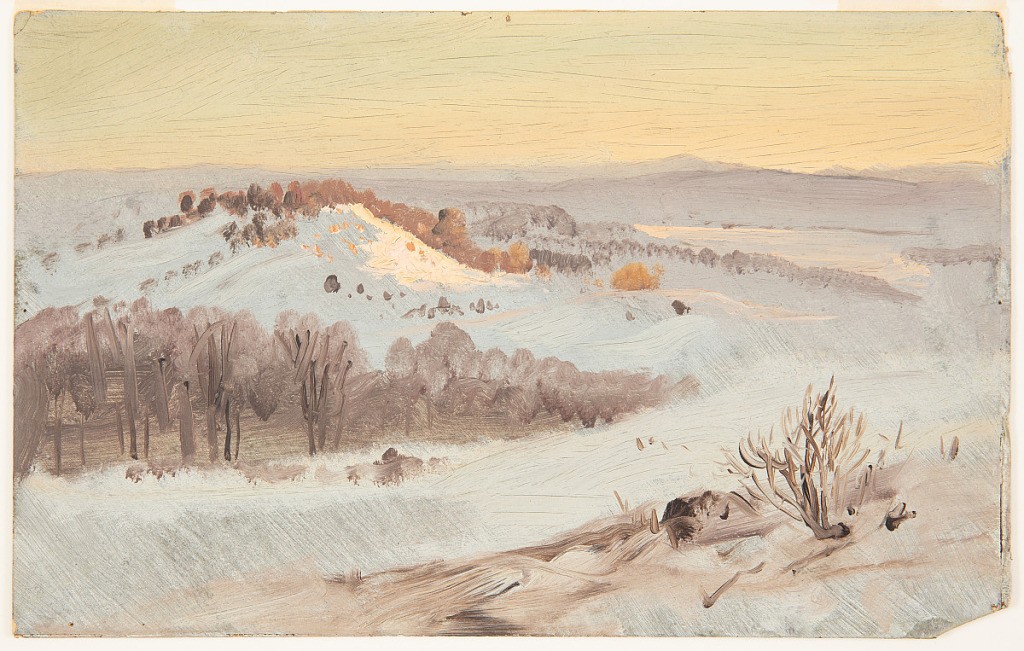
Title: Hudson Valley in Winter from Church's Farm, New York
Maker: Frederic Edwin Church, American, 1826–1900
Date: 1865–75
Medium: Brush and oil, graphite on paperboard
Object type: Drawing
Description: Landscape sketch of a winter scene at Church's fram in Hudson, New York. Snow-covered slope in foreground descends to darkened grove of trees in middle distance. Beyond, a partially wooded hill is brightly illuminated by the sunset. Portion of the Hudson River visible at right. In background, mountainous terrain of the Catskills visible while yellow-green twilight sky extends above.